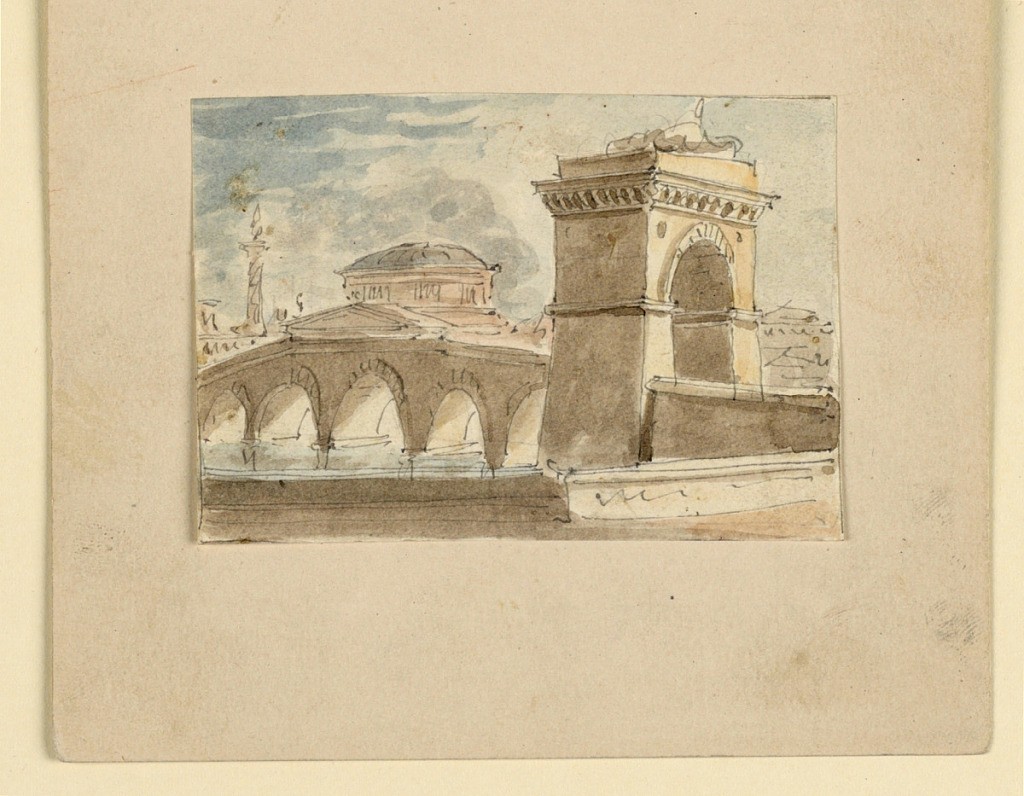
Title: Stage Design, Bridge Across Water
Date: early 19th century
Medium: Pen and sepia ink, brush and wash on paper
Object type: Drawing
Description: Horizontal rectangle. Bridge leading across water on five arches through monumental archway. Central domed building at background.